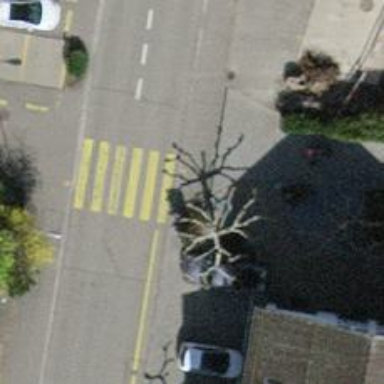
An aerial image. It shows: Asphalt footway with marked crossing featuring traffic-calming table.